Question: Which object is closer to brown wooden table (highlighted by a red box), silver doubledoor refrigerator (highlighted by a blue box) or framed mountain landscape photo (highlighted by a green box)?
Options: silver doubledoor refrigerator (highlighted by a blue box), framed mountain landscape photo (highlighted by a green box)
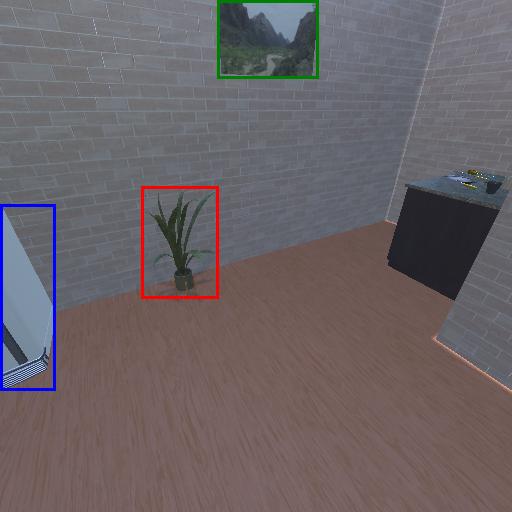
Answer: silver doubledoor refrigerator (highlighted by a blue box)